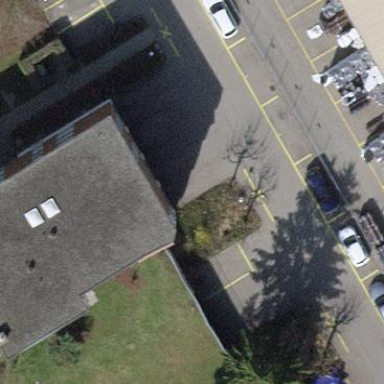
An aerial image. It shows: Street-side parking area.